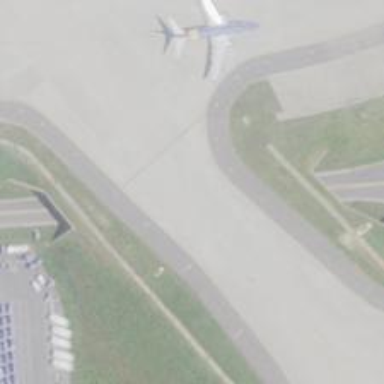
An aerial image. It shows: View of taxiway at the airport.